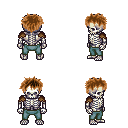
a pixel art fantasy rpg character, male body template, skeleton, leather shoulder armor, teal pants, brown bedhead hairstyle, four views (front, back, left, right), 2x2 character sprite sheet, small pixel art, hard edges, no anti-aliasing